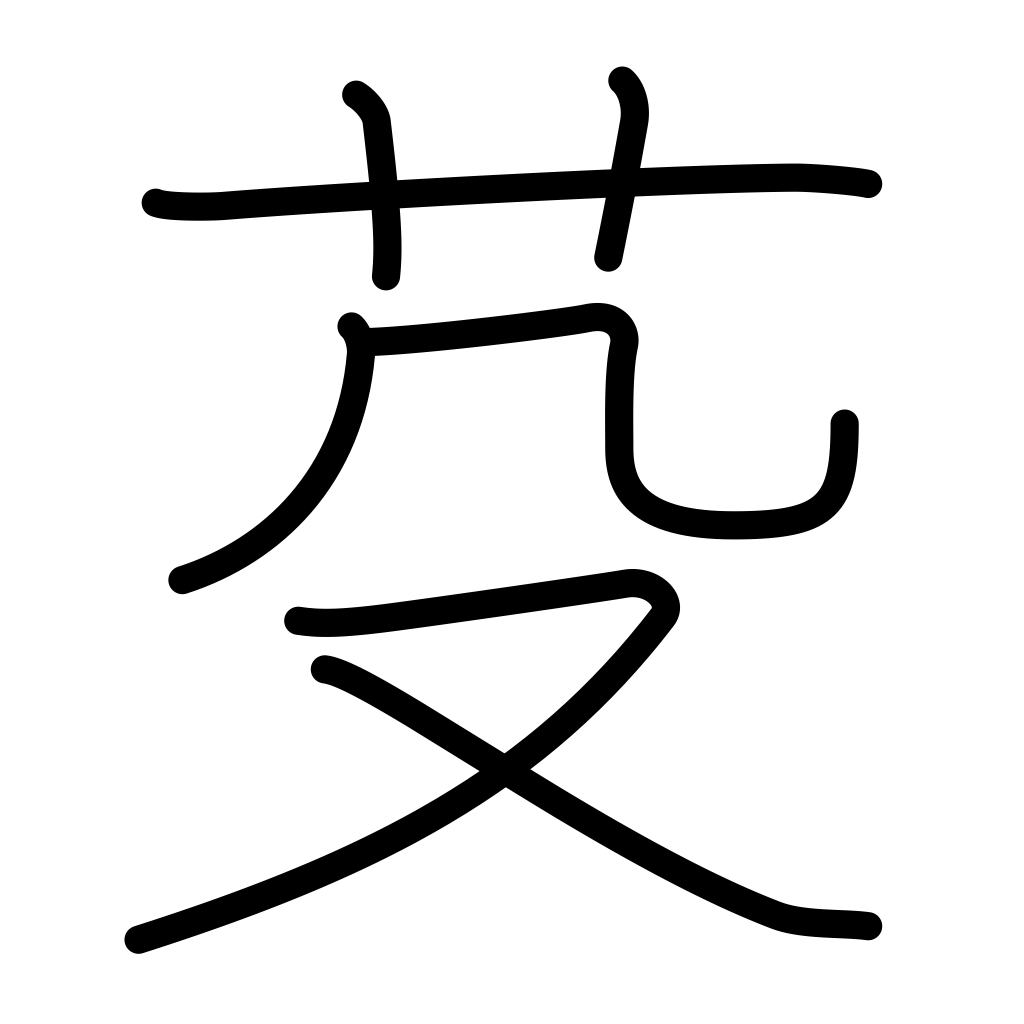
Meaning: cut, clip, trim, harvest, mow